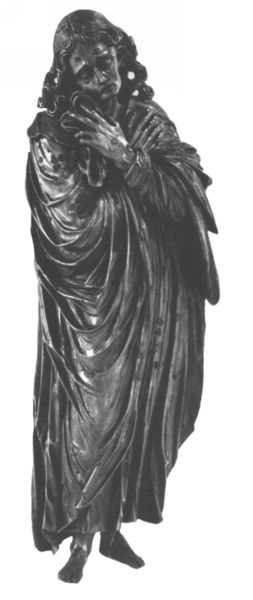
Titel: Der heilige Johannes
Institution: Budapest, Museum für Kunstgewerbe
Schlagwörter: hand, umhang, frau, haar, arm, falten, trauer, hände, figur, gewand, haare, mantel, stehend, mutter, locken, renaissance, traurig, skulptur, statue, bronze, messing, kupfer, wundmal, wundmale, erschöpft, guss, truaer, besorgtheit